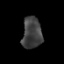
Tissue: prostate
Cell type: T cells
Senescence score: 0.3441
Nuclear area (px): 603
Mean DAPI intensity: 64.619